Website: home-depot
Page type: customer-info-address
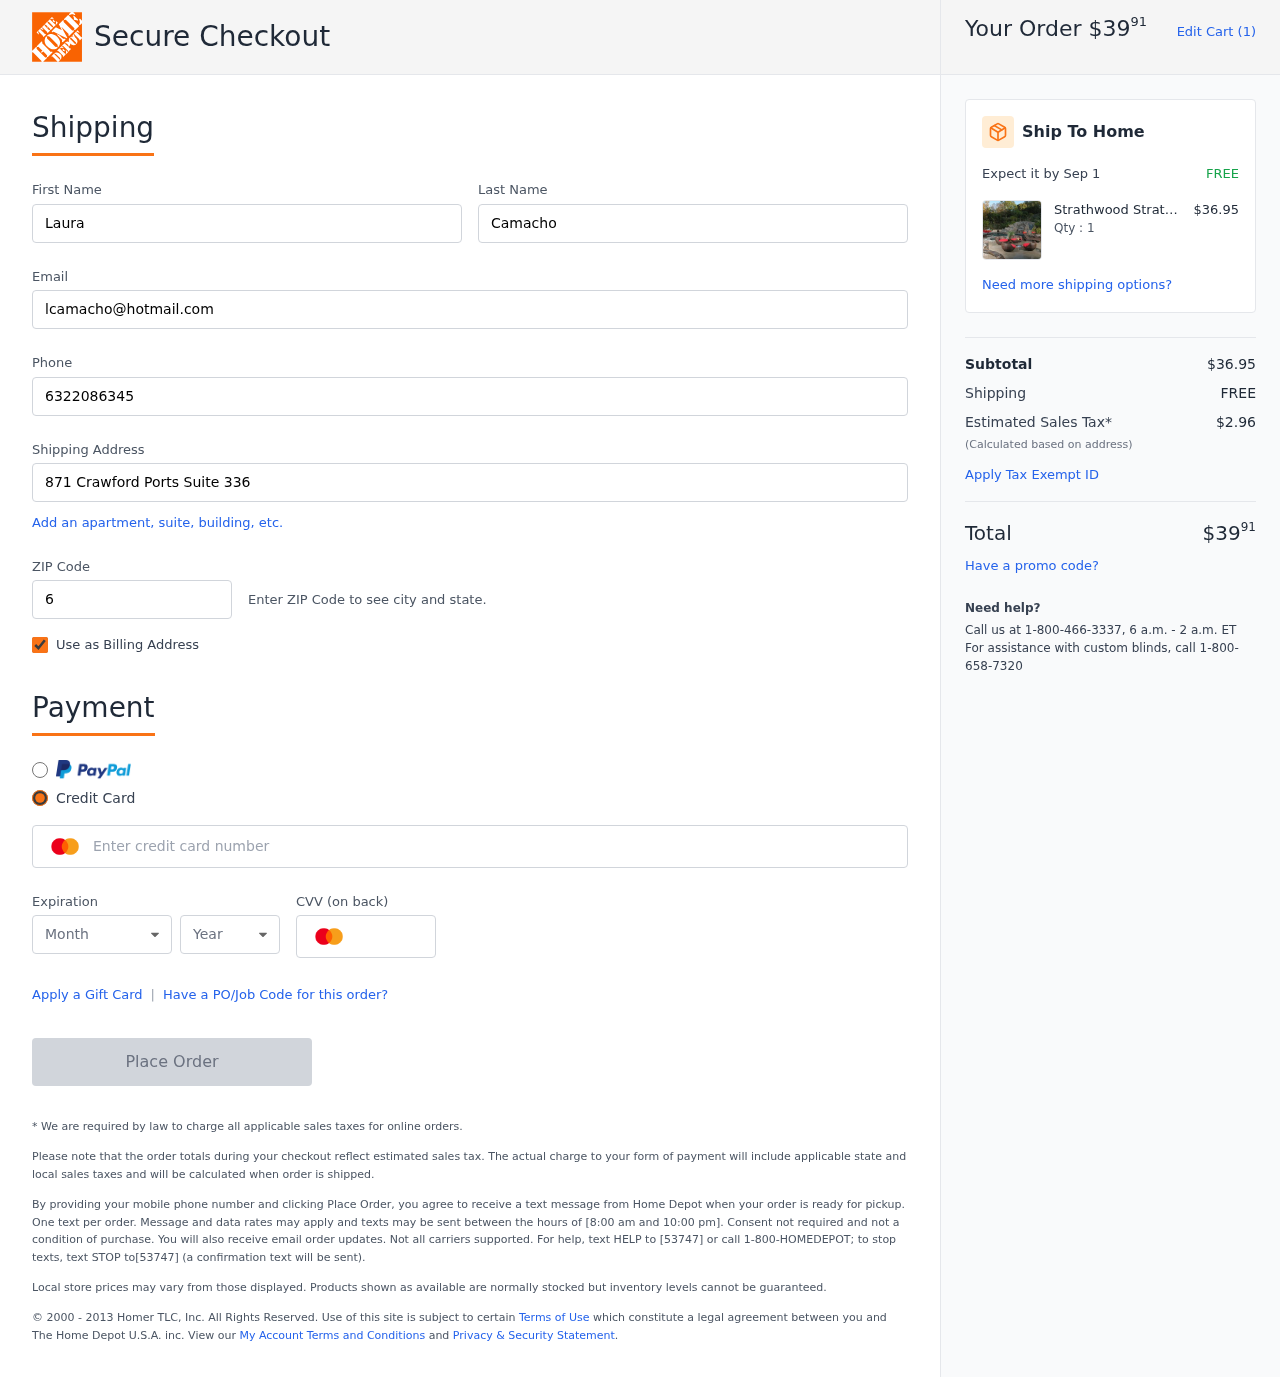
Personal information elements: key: PII_CARD_CVV
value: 393
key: PII_CARD_EXPIRY_MONTH
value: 09
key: PII_CARD_EXPIRY_YEAR
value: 30
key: PII_CARD_NUMBER
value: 2288 0172 4481 0522
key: PII_EMAIL
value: lcamacho@hotmail.com
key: PII_FIRSTNAME
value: Laura
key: PII_LASTNAME
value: Camacho
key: PII_PHONE
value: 6322086345
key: PII_POSTCODE
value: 63147
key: PII_STREET
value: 871 Crawford Ports Suite 336
Product elements: key: PRODUCT1_BRAND
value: Strathwood
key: PRODUCT1_NAME
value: Strathwood Cantina Collection (Discontinued by Manufacturer)
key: PRODUCT1_NAME
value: Strathwood Cantina C...
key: PRODUCT1_PRICE
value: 36.95
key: PRODUCT1_QUANTITY
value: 1
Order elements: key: ORDER_TOTAL
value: $3991
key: ORDER_NUM_ITEMS
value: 1
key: ORDER_DELIVERY_DATE
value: Sep 1
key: ORDER_SUBTOTAL
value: $36.95
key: ORDER_SHIPPING_COST
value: FREE
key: ORDER_TAX
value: $2.96